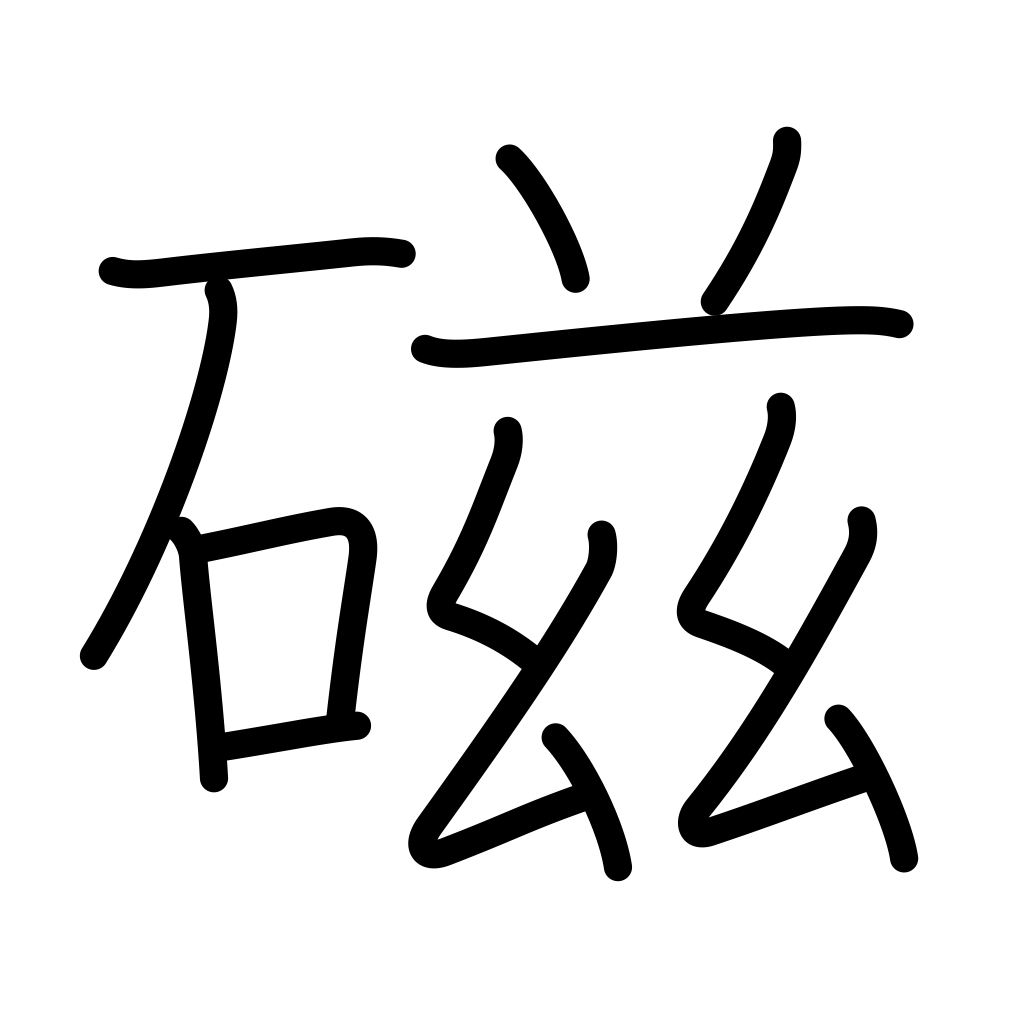
Meaning: magnet, porcelain